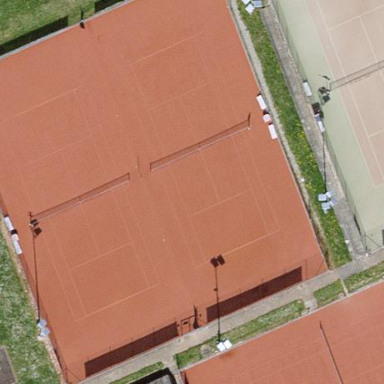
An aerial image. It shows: Tennis court on pitch designated for leisure land.